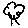
Label: tree